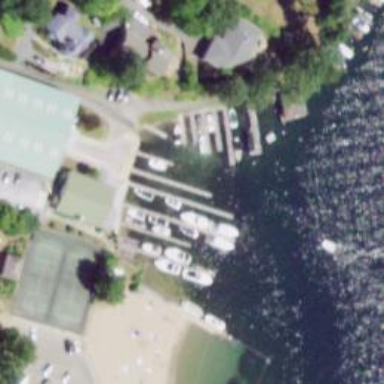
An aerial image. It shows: Marina on leisure land.